Interaction volume radius: 10 \u00c5
Interaction volume height: 30 \u00c5
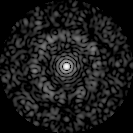
Disorder parameter: 0.8167